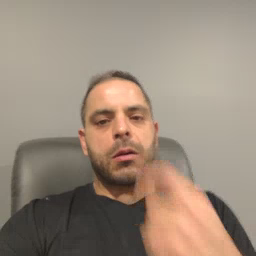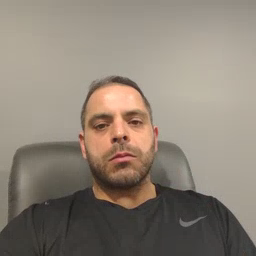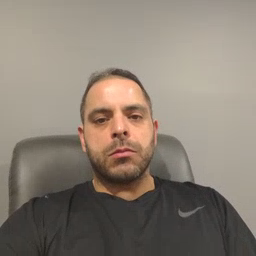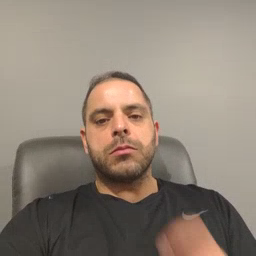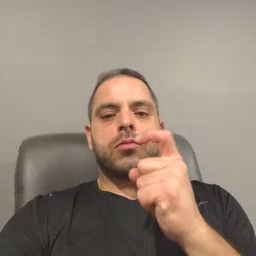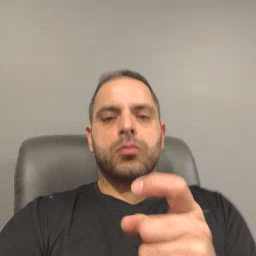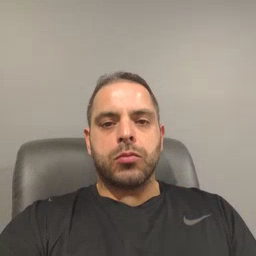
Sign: gift